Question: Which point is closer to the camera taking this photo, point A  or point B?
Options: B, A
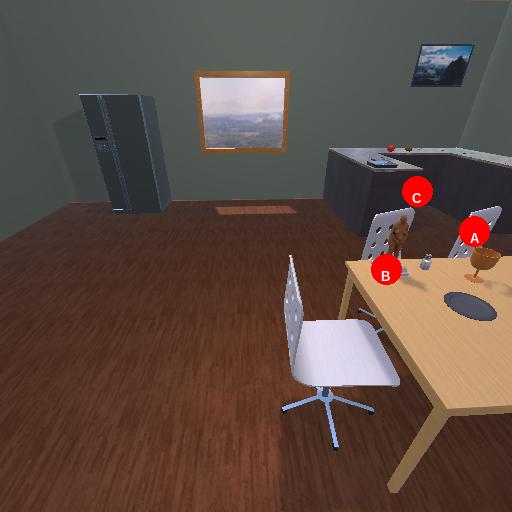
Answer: B